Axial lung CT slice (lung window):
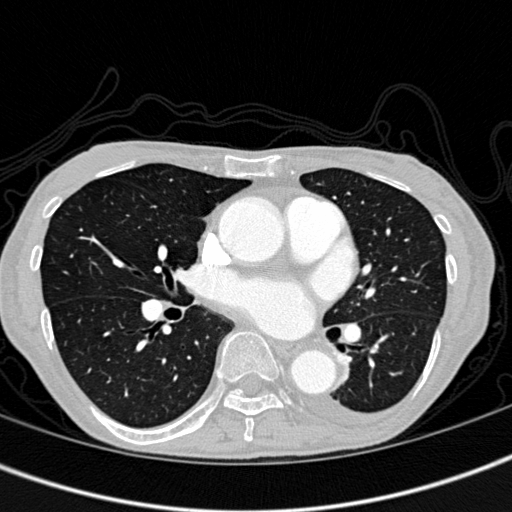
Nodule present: no